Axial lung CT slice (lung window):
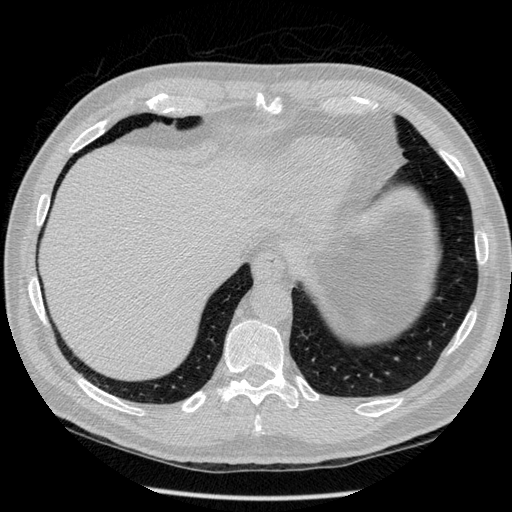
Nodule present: no